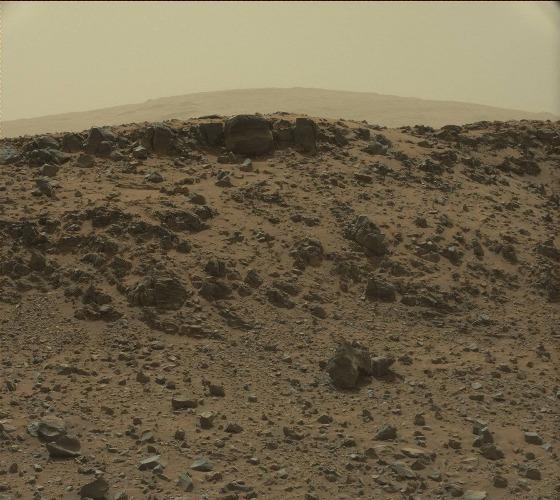
Terrain classes present: Bedrock, Gravel / Sand / Soil, Rock, Sky / Distant Mountains